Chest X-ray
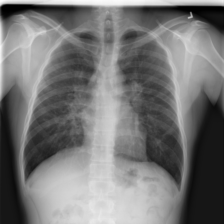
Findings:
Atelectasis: negative
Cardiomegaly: negative
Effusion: negative
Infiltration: negative
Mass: negative
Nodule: negative
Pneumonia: negative
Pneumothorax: negative
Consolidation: negative
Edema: negative
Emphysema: negative
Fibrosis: negative
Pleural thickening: negative
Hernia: negative